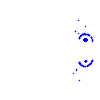
Particle: pion